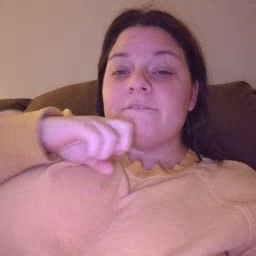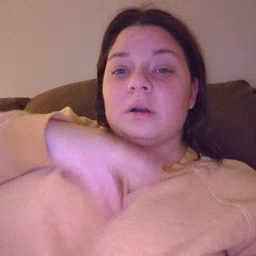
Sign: frog